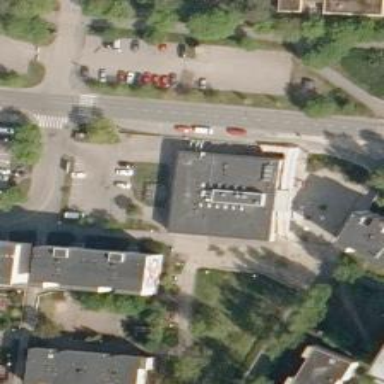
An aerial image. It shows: Post office.